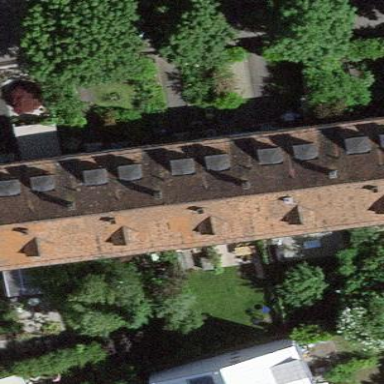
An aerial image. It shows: Terrace building.